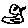
Label: bird